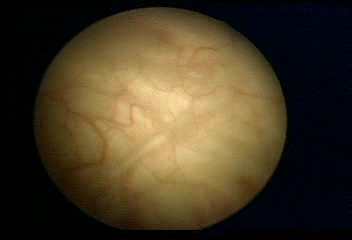
Modality: WLC
Class: Normal mucosa
Bladder cancer association: No